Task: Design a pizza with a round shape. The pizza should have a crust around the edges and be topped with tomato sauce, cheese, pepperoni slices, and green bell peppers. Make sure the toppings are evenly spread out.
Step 642:
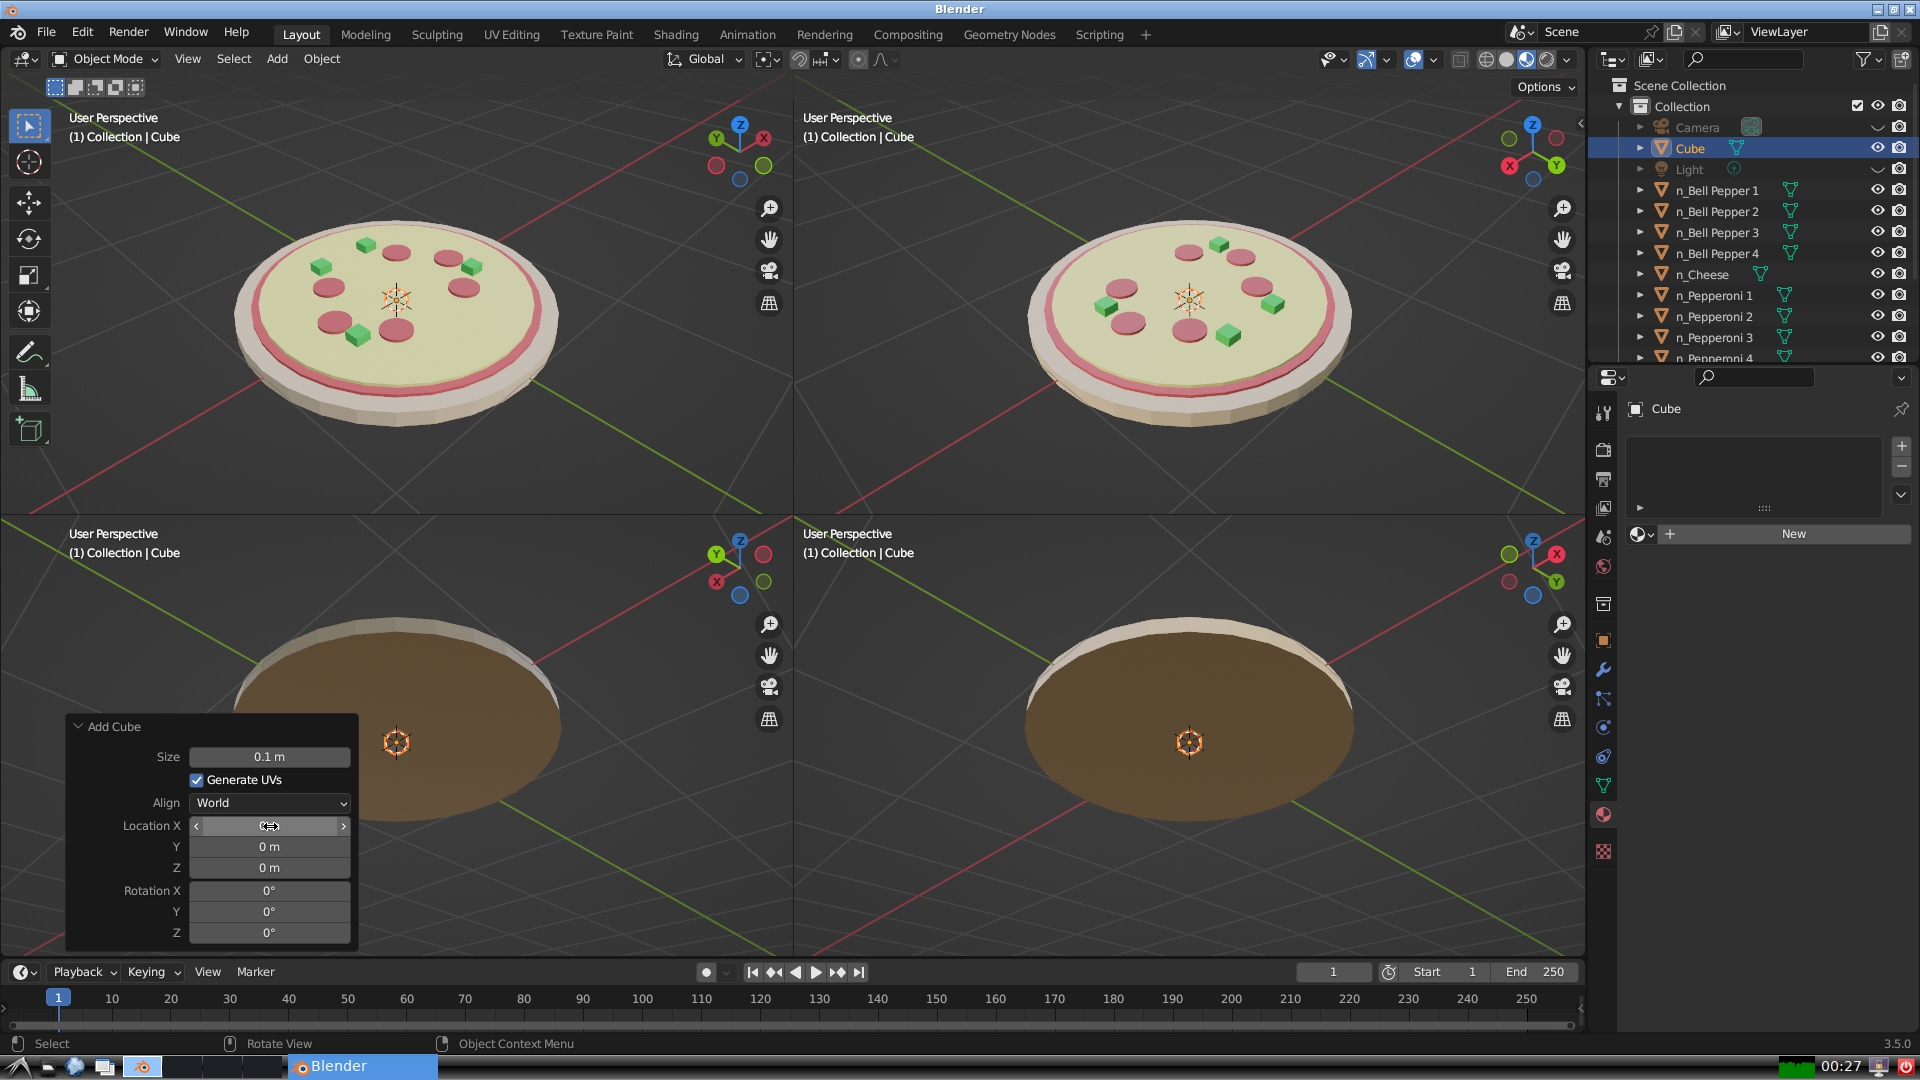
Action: {"mouse_move": [270, 847]}